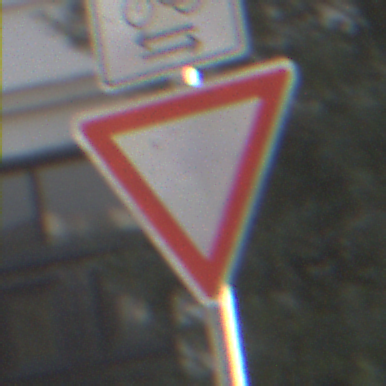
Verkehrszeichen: VorfahrtGewaehren
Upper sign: RichtungsangabeDurchPfeile9
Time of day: MorningAfternoon
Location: Outdoor (Urban)
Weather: PartlyCloudy
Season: NotSpecified
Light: Natural